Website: ulta-beauty
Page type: delivery-shipping
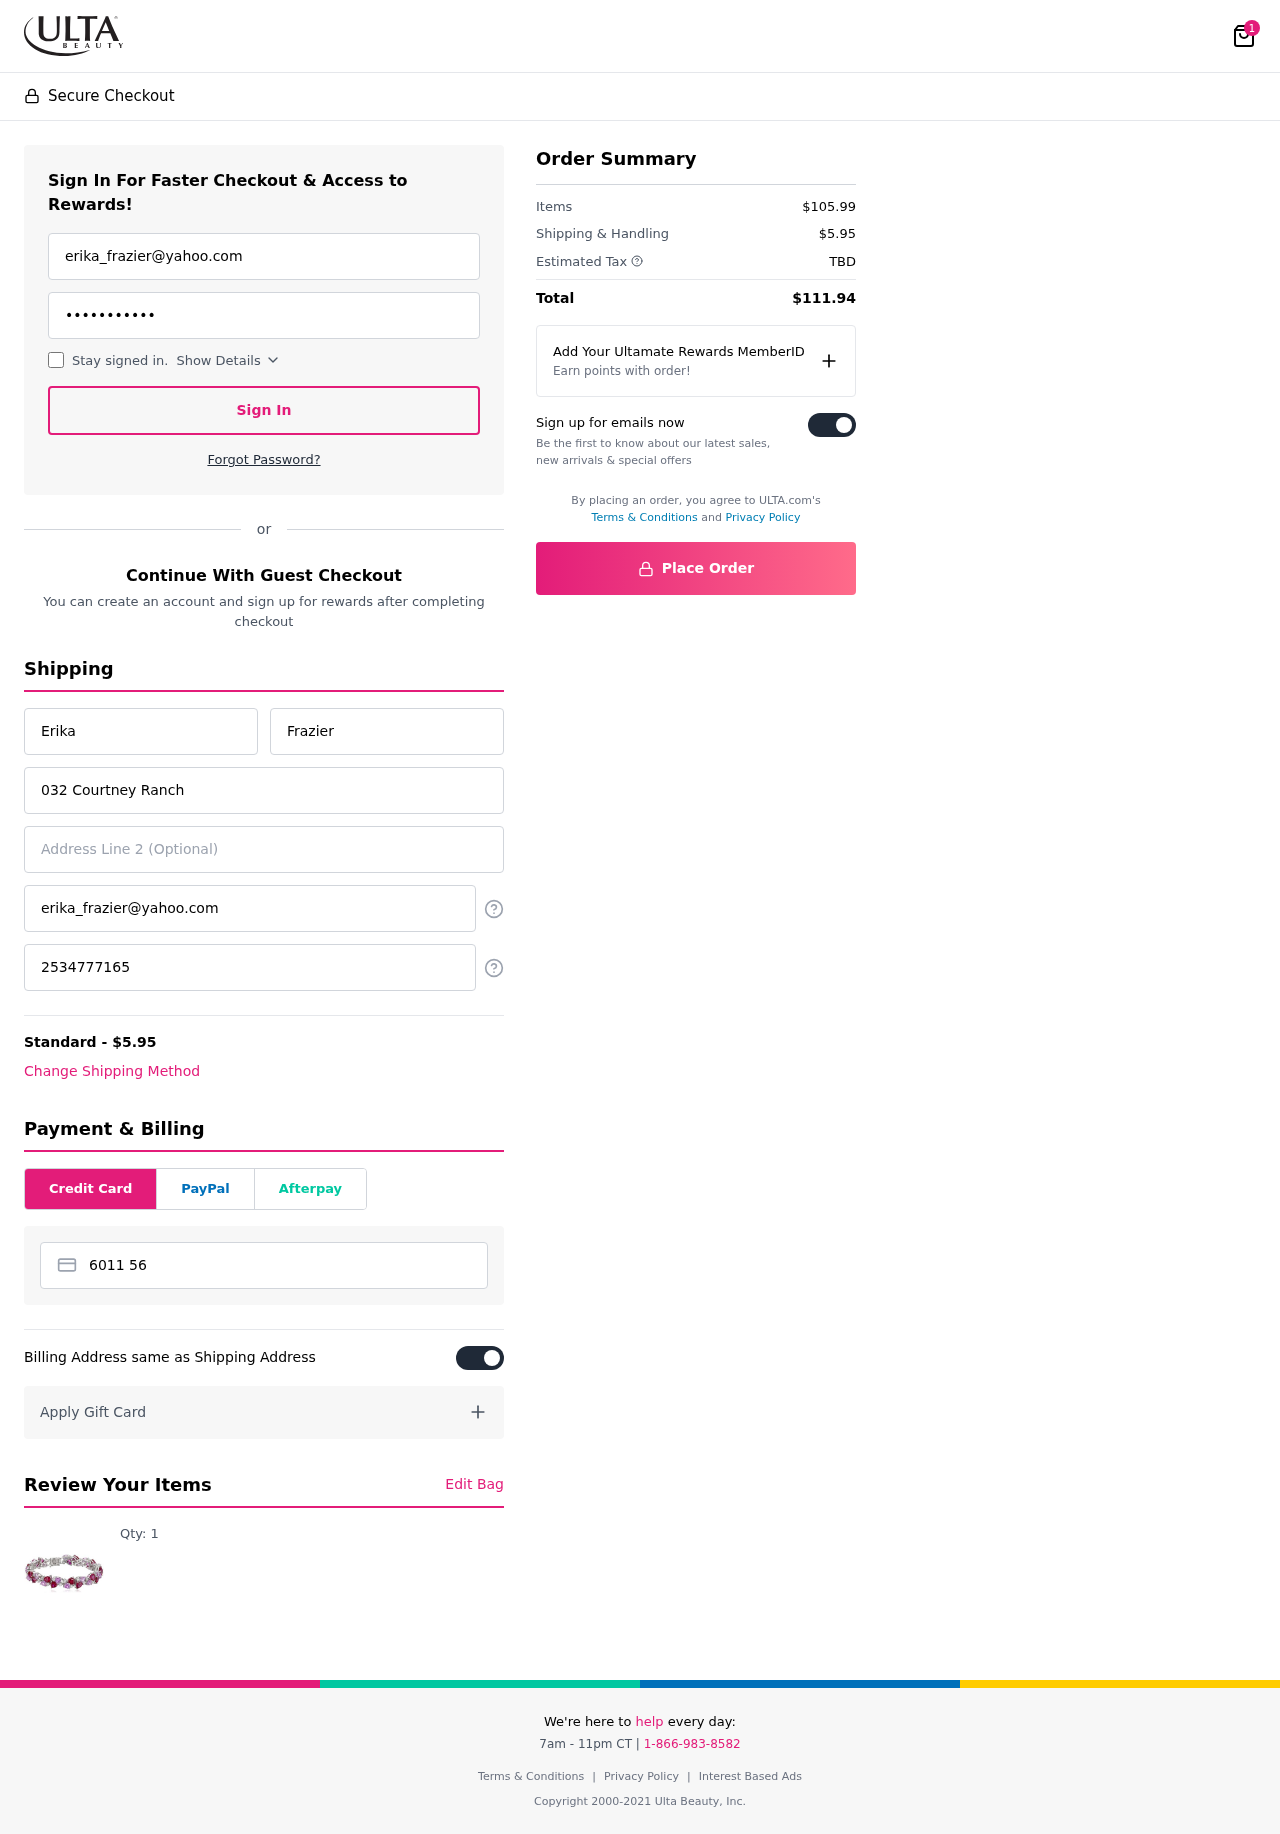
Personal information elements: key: PII_CARD_NUMBER
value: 6011 5623 5199 5991
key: PII_EMAIL
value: erika_frazier@yahoo.com
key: PII_EMAIL2
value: erika_frazier@yahoo.com
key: PII_FIRSTNAME
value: Erika
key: PII_LASTNAME
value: Frazier
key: PII_PHONE
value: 2534777165
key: PII_STREET
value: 032 Courtney Ranch
Product elements: key: PRODUCT1_QUANTITY
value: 1
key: PRODUCT1
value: Qty: 1
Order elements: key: ORDER_NUM_ITEMS
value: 1
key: ORDER_SHIPPING_COST
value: $5.95
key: ORDER_SUBTOTAL
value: $105.99
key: ORDER_TAX
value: TBD
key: ORDER_TOTAL
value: $111.94